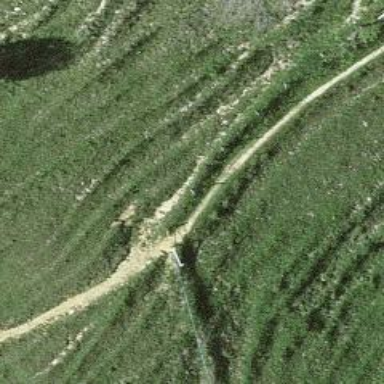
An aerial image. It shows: Unpaved path.